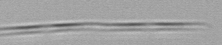
Label: Pseudo-nitzschia